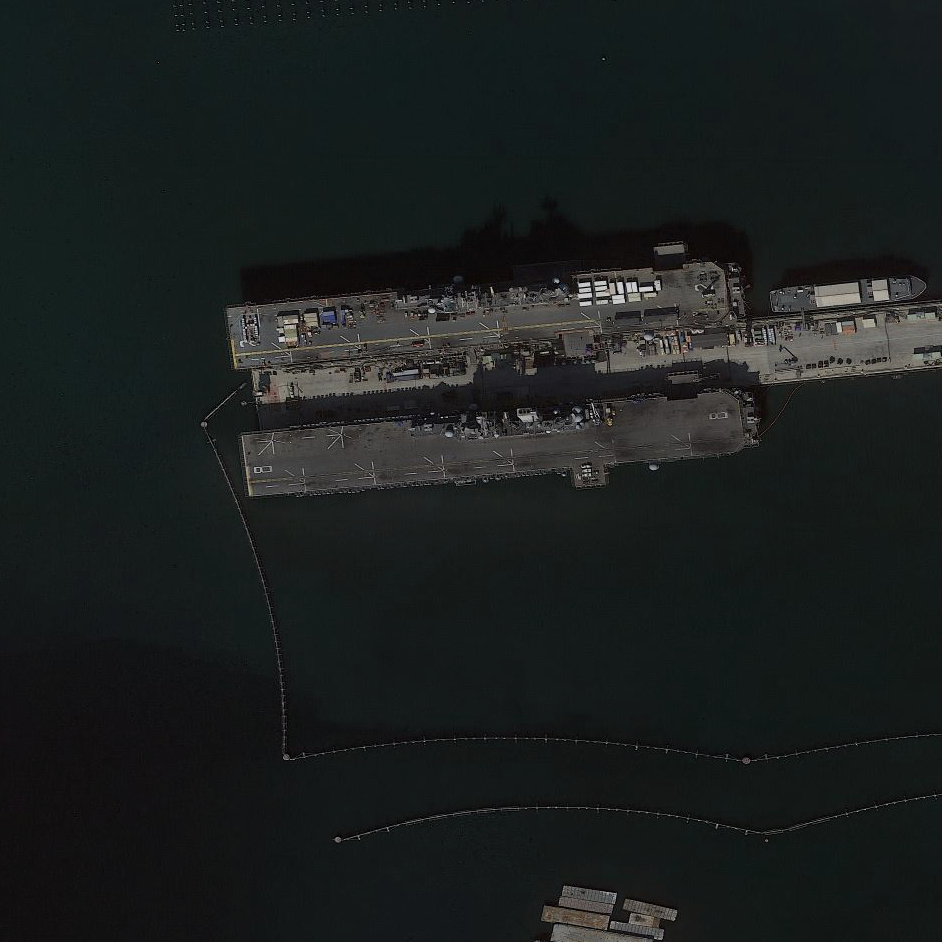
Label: assault